Question: I was about to check in some code to git hub using the UI client when I got some issue with a detached head. I am using the client, and I'm not familiar with the git shell. Before me, another developer checked in some code to the master, and afterwards I tried to check in my code, and got the issue.
It never happened before and I was able to always commit and sync changes. Then suddenly it came up when the other person committed changes before me. Besides new code, nothing else changed on my end.
Also, I have the below error.

Is there any simple, easy, quick way I can get rid of this detached head thing and get my code onto the main branch?
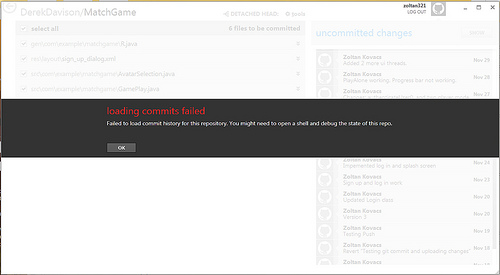
Answer: The <URL> solved it the "quick" way:
> because of time constraints I just saved my uncommitted work, re-cloned the project, and updated it after.
---
You seem to have two issues:
- -
In both cases, opening a shell is advisable.
And backup your git repo first, in order to start over if those solutions don't work.
For the detached HEAD, following "<URL>":
'''
git checkout temp
git checkout -B master temp
'''
For the push:
'''
git pull --rebase
(the refresh your GitHub GUI and you should be able to push)
'''
If you still have a "Failed to load commit history" error message, <URL>.